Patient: sex F, age 57
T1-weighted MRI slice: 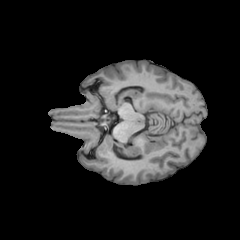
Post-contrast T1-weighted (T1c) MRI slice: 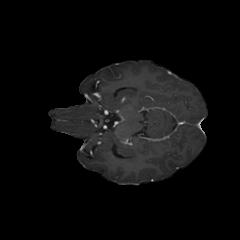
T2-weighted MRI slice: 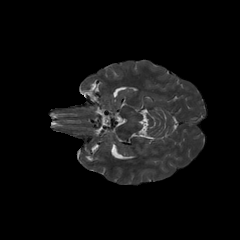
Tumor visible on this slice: no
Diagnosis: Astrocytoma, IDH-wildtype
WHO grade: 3